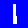
Digit: 1